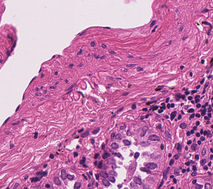
Tumor epithelial tissue: yes
Tumor-associated stroma tissue: yes
Normal tissue: no